Question: I've created two radio buttons with the following code:
'''
<telerik:RadButton ID="rbOption1" runat="server" Text="option 1" ToggleType="Radio"
GroupName="group1" ButtonType="ToggleButton" />
<br />
<telerik:RadButton ID="rbOption2" runat="server" ToggleType="Radio"
GroupName="group1" ButtonType="ToggleButton">
<ContentTemplate>
<asp:Label ID="lblChoose" runat="server" Text="choose" />
<asp:DropDownList ID="ddlChoose" runat="server" />
</ContentTemplate>
</telerik:RadButton>
'''
I want the second radbutton to be rendered with a radio button just the the first radbutton. But instead the entire contents of the content template is being rendered as an html anchor and no radio button is being shown for the second radbutton. Is there a way to use the telerik radbutton to look like this mockup?

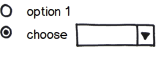
Answer: When the content of a RadButton is specified through the inner property, the button control is automatically configured in a mode.
The desired functionality can be achieved via two RadButtons, configured as radio buttons (ToggleType="Radio" ButtonType="ToggleButton"), and a DropDownList control that can be enabled only when one of the radio buttons is checked:
Page
'''
<telerik:RadButton ID="rbOption1" runat="server" Text="option 1" ToggleType="Radio"
GroupName="group1" ButtonType="ToggleButton" />
<br />
<telerik:RadButton ID="rbOption2" runat="server" Text="choose" ToggleType="Radio"
GroupName="group1" ButtonType="ToggleButton" />
<asp:DropDownList ID="ddlChoose" runat="server" Enabled="false">
<asp:ListItem Text="Text" Value="Value"></asp:ListItem>
<asp:ListItem Text="Text" Value="Value"></asp:ListItem>
</asp:DropDownList>
<br />
'''
Code-behind
'''
protected void Page_Load(object sender, EventArgs e)
{
ddlChoose.Enabled = rbOption2.Checked;
}
'''